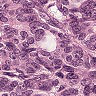
Metastatic tissue present: yes